Interaction volume radius: 5 \u00c5
Interaction volume height: 10 \u00c5
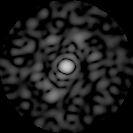
Disorder parameter: 0.8245